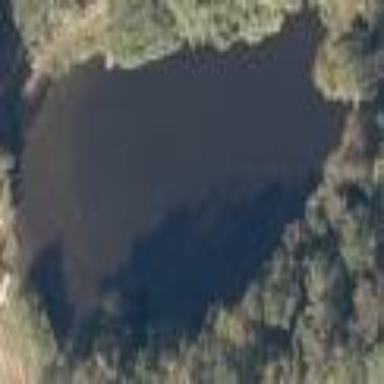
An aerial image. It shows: Serene pond surrounded by nature.